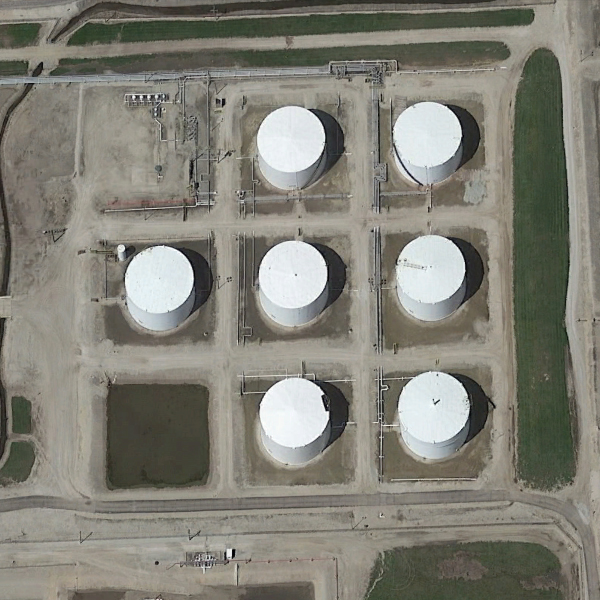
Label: StorageTanks